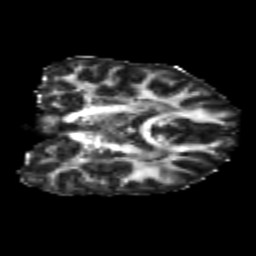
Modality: FA
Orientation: coronal
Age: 22
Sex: female
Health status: healthy
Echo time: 0.074 s